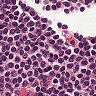
Metastatic tissue present: no